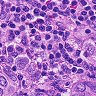
Metastatic tissue present: no